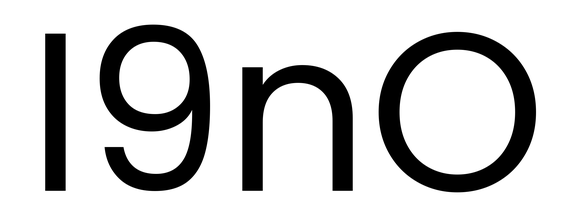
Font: Poppins-Regular